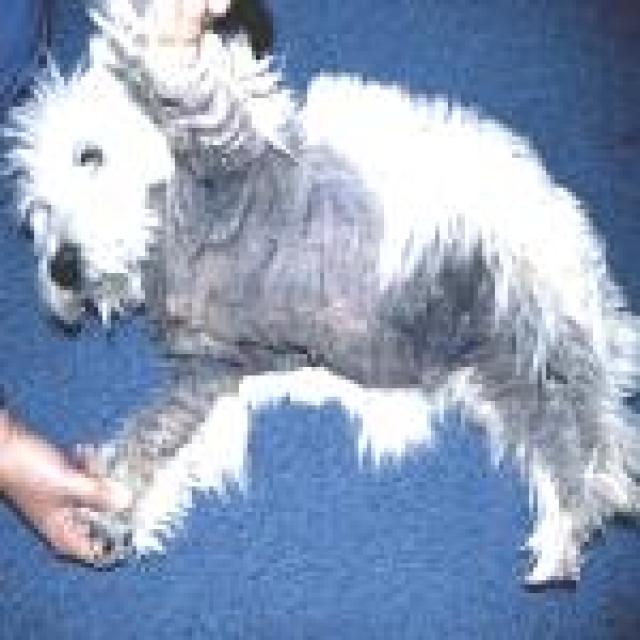
Canine fungal skin infection — characterized by alopecia, scaling, crusting, and circular lesions. Common agents include Malassezia and Candida species.